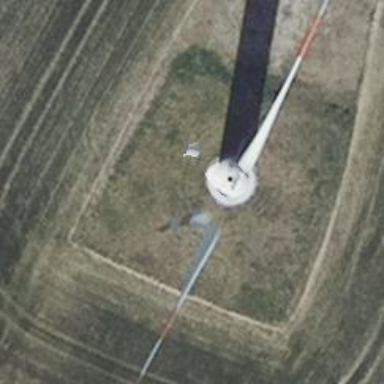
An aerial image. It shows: Wind power generator using wind turbines.